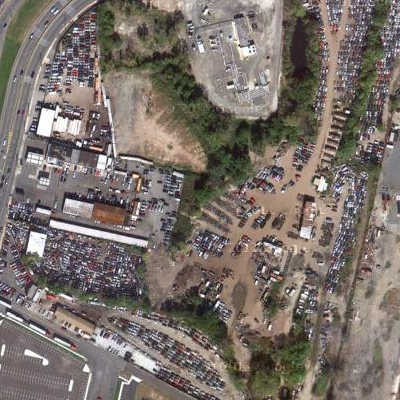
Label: Parking